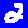
Digit: 2